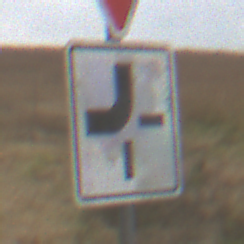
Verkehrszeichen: VerlaufVorfahrtsstrasse2
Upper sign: VorfahrtGewaehren
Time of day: MorningAfternoon
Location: Outdoor (Nature)
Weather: Overcast
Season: NotSpecified
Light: Natural